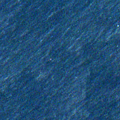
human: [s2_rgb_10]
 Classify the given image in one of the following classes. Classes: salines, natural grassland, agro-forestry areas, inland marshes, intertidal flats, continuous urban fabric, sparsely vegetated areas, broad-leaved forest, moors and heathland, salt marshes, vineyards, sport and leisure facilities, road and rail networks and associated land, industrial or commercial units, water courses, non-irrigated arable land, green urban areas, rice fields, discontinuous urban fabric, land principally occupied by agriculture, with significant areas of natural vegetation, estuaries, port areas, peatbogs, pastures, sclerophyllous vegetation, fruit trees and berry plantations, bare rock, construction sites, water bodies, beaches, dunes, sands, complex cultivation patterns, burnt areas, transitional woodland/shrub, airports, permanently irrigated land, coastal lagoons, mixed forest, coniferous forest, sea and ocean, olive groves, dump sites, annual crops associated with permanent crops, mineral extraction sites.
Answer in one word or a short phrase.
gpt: sea and ocean